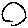
Label: circle